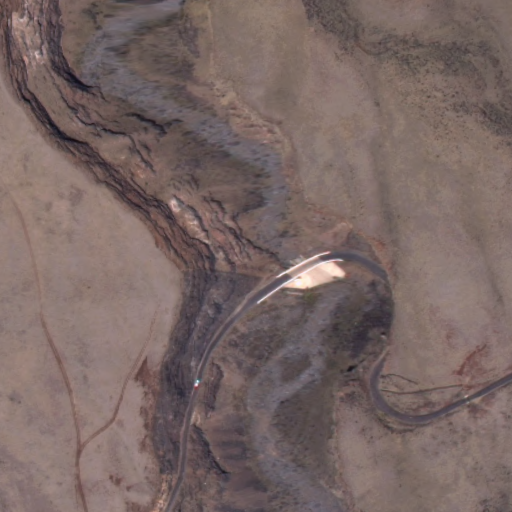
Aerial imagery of valley in Hawaii named Manawainui Gulch containing only unknown